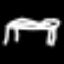
Label: bed